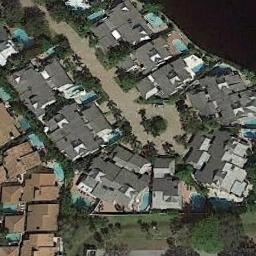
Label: dense_residential